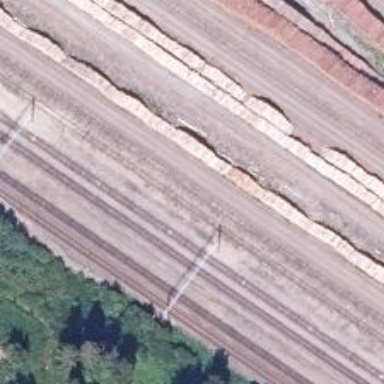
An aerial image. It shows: Railway siding for service.